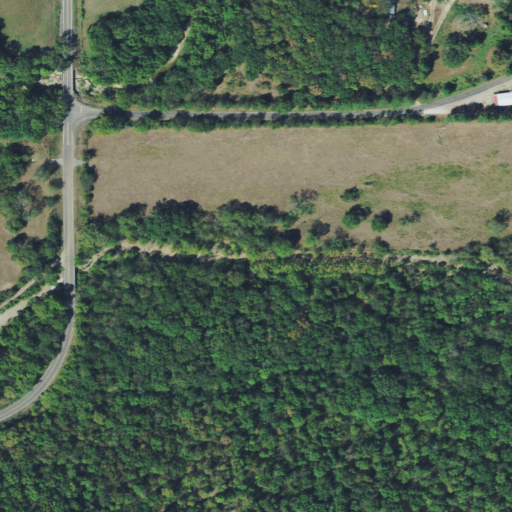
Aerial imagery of valley in Oklahoma named Eagle Pass Hollow containing deciduous forest, pasture, open development, low intensity development, and mixed forest